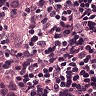
Metastatic tissue present: yes